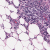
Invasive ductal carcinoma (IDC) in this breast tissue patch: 1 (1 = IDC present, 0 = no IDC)